Field crop: maize
Growth stage: 2
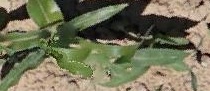
Species: maize